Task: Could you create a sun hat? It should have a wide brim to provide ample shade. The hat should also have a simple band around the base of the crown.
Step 64:
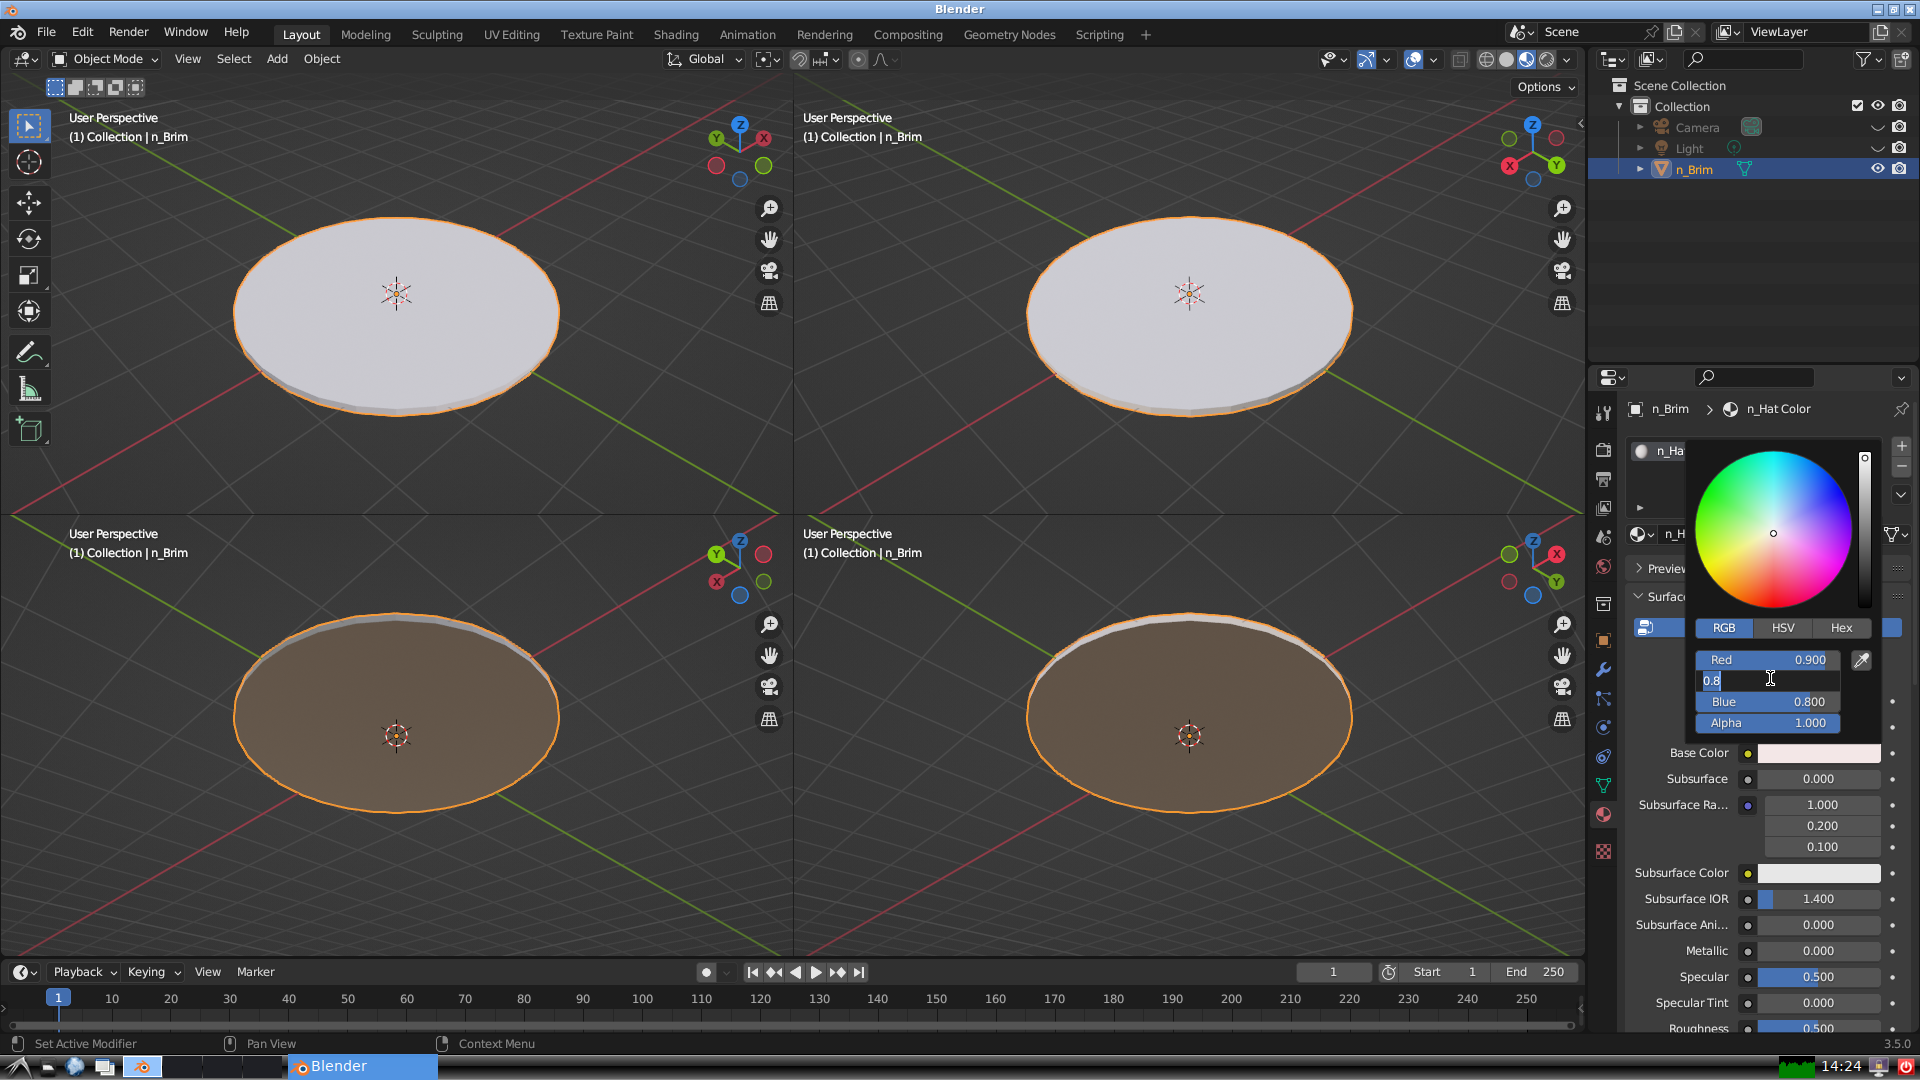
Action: input_text: 0.8